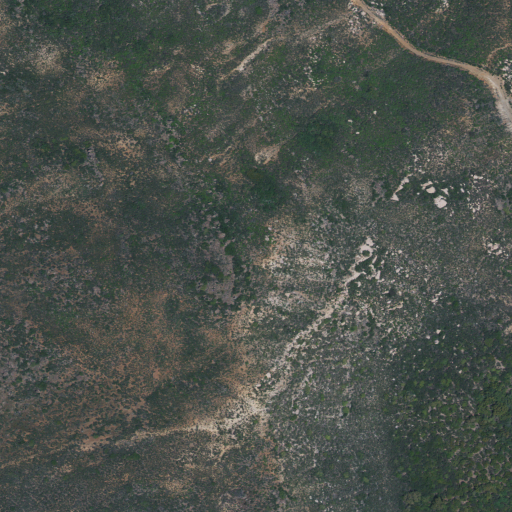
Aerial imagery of mountain in California named Barber Mountain containing shrub and open development